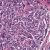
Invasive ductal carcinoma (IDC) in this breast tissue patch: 1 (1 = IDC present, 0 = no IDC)